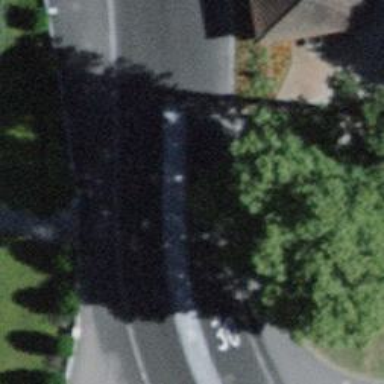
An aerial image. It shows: Unmarked crossing on the road.